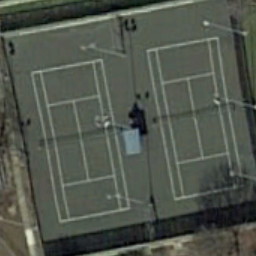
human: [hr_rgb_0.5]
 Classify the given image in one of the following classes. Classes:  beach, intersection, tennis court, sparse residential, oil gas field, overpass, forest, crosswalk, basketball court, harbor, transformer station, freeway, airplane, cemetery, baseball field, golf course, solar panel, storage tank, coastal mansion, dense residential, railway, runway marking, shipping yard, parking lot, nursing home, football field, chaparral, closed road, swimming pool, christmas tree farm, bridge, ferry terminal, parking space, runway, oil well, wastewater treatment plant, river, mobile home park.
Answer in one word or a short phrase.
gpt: tennis court